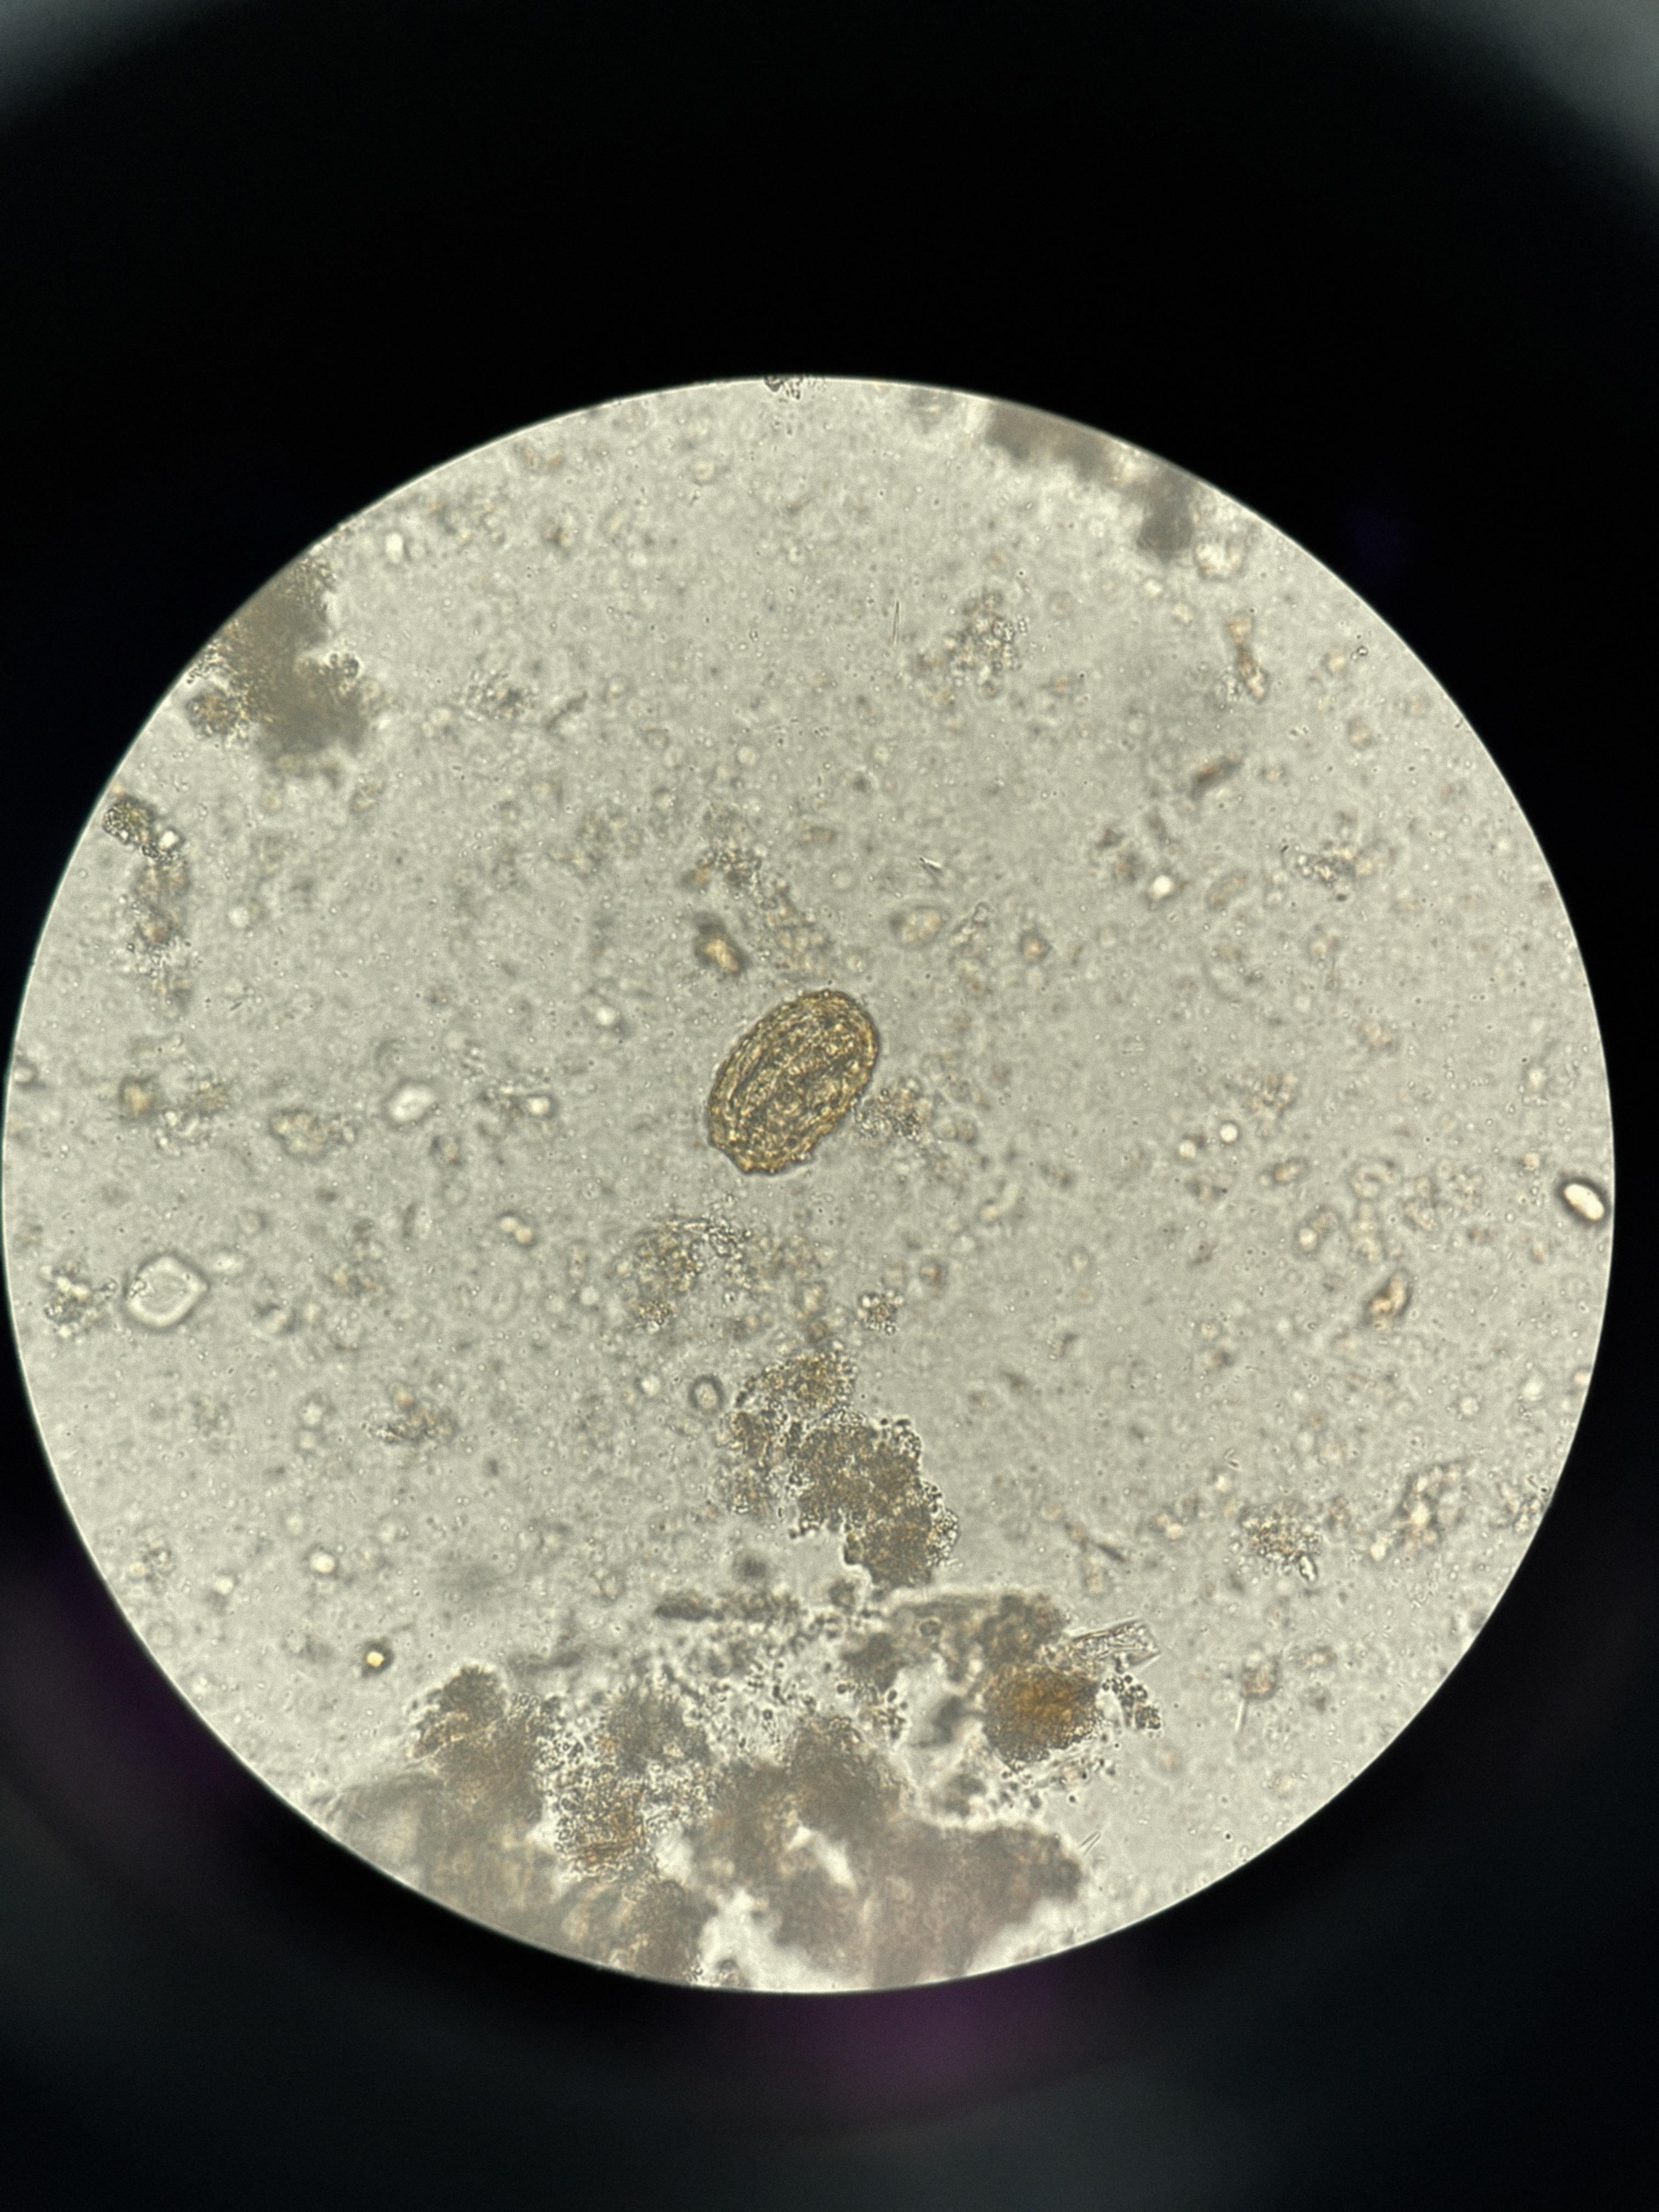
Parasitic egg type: Ascaris lumbricoides